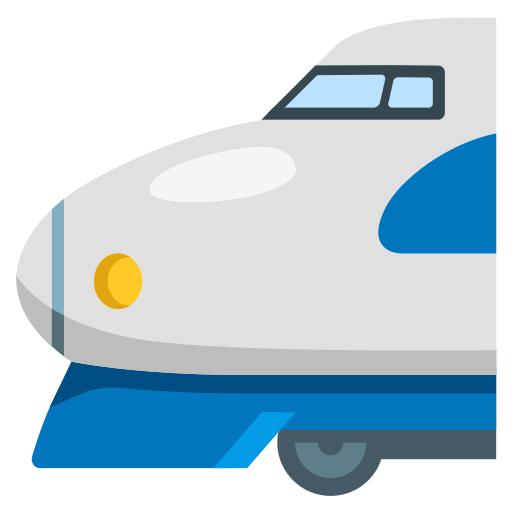
Emoji: 🚅